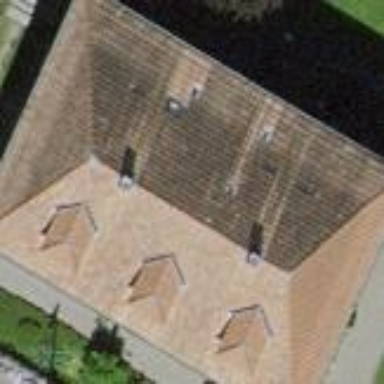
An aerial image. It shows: Maroon-roofed kindergarten with hipped roof tiles.